Brain MRI, t2w sequence, axial 2D slice.
Patient: age 27, sex F, weight 90 kg, height 1.9 m
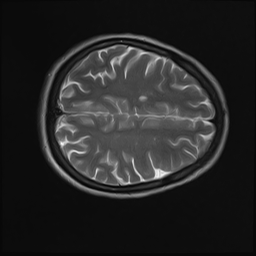